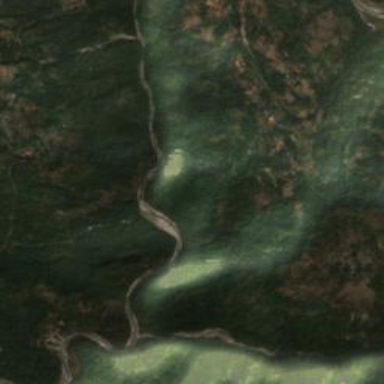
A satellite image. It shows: Beautiful river scene.